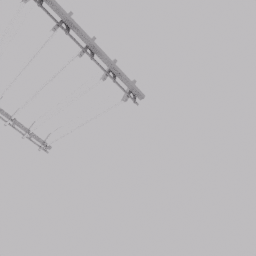
Label: architecture